Field crop: maize
Growth stage: 2
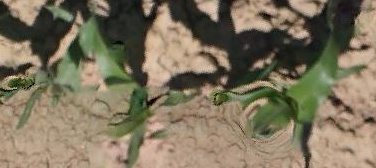
Species: maize